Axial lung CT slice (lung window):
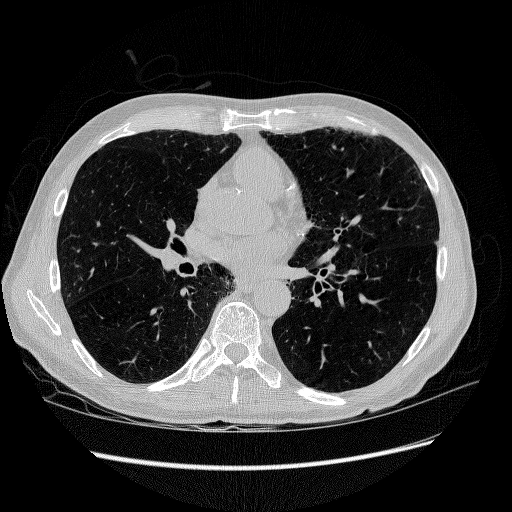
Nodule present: no